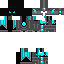
A male skeleton skin with dark skin, wearing black helmet dressed in a black armor chest and black pants, featuring a closed mouth.